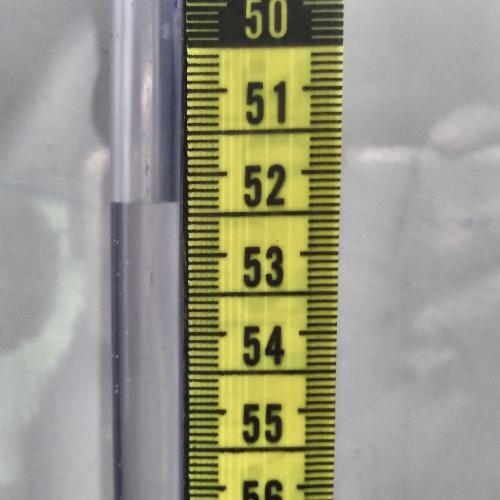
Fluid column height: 52.3 cm